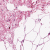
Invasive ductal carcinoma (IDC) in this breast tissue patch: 0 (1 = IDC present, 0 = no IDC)